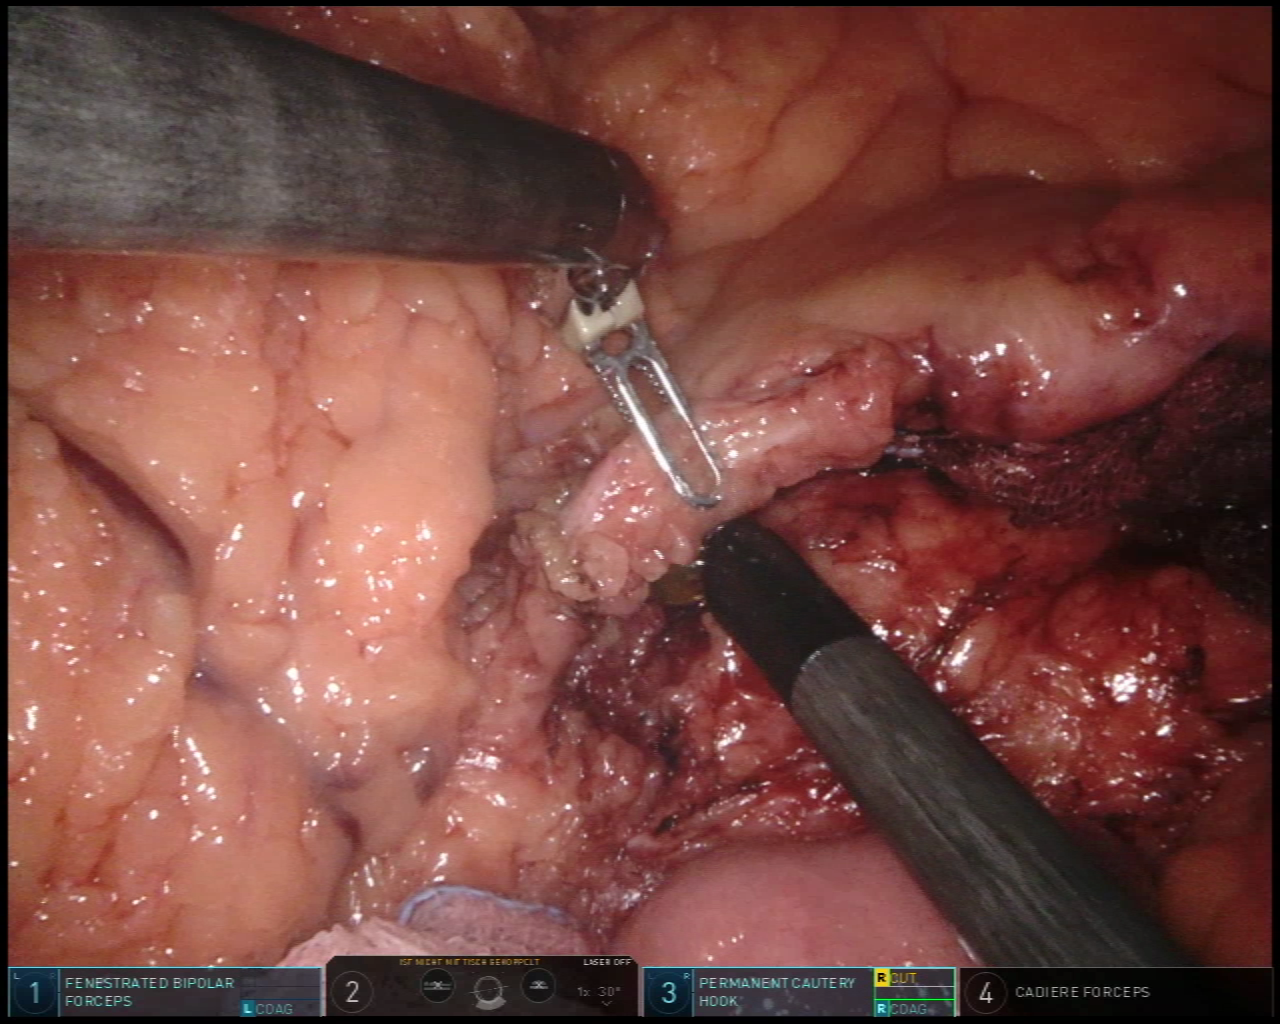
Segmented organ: small_intestine
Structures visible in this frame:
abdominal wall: no
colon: no
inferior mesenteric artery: no
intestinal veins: no
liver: no
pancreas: no
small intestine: yes
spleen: no
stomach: no
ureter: no
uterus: no
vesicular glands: no